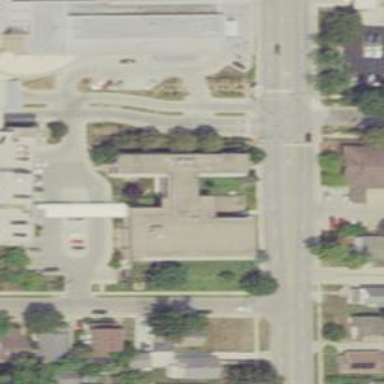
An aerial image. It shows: Healthcare clinic located within hospital building.